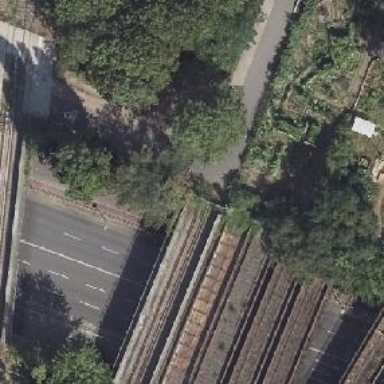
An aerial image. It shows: Disused railway bridge.